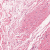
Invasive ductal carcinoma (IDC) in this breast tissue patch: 0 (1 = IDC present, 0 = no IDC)